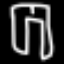
Label: pants